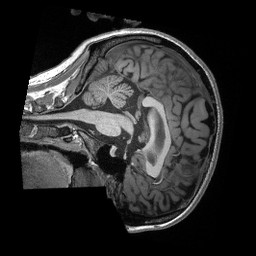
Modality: T1w
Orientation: sagittal
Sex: female